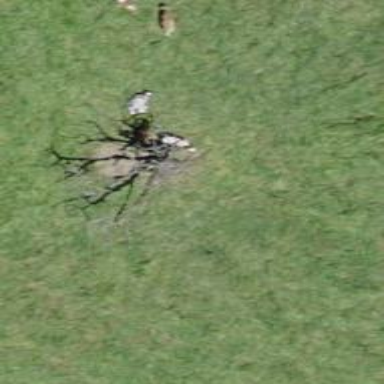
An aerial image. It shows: Beautiful tree in nature.